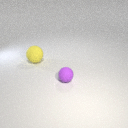
large yellow rubber sphere to the left of small purple rubber sphere